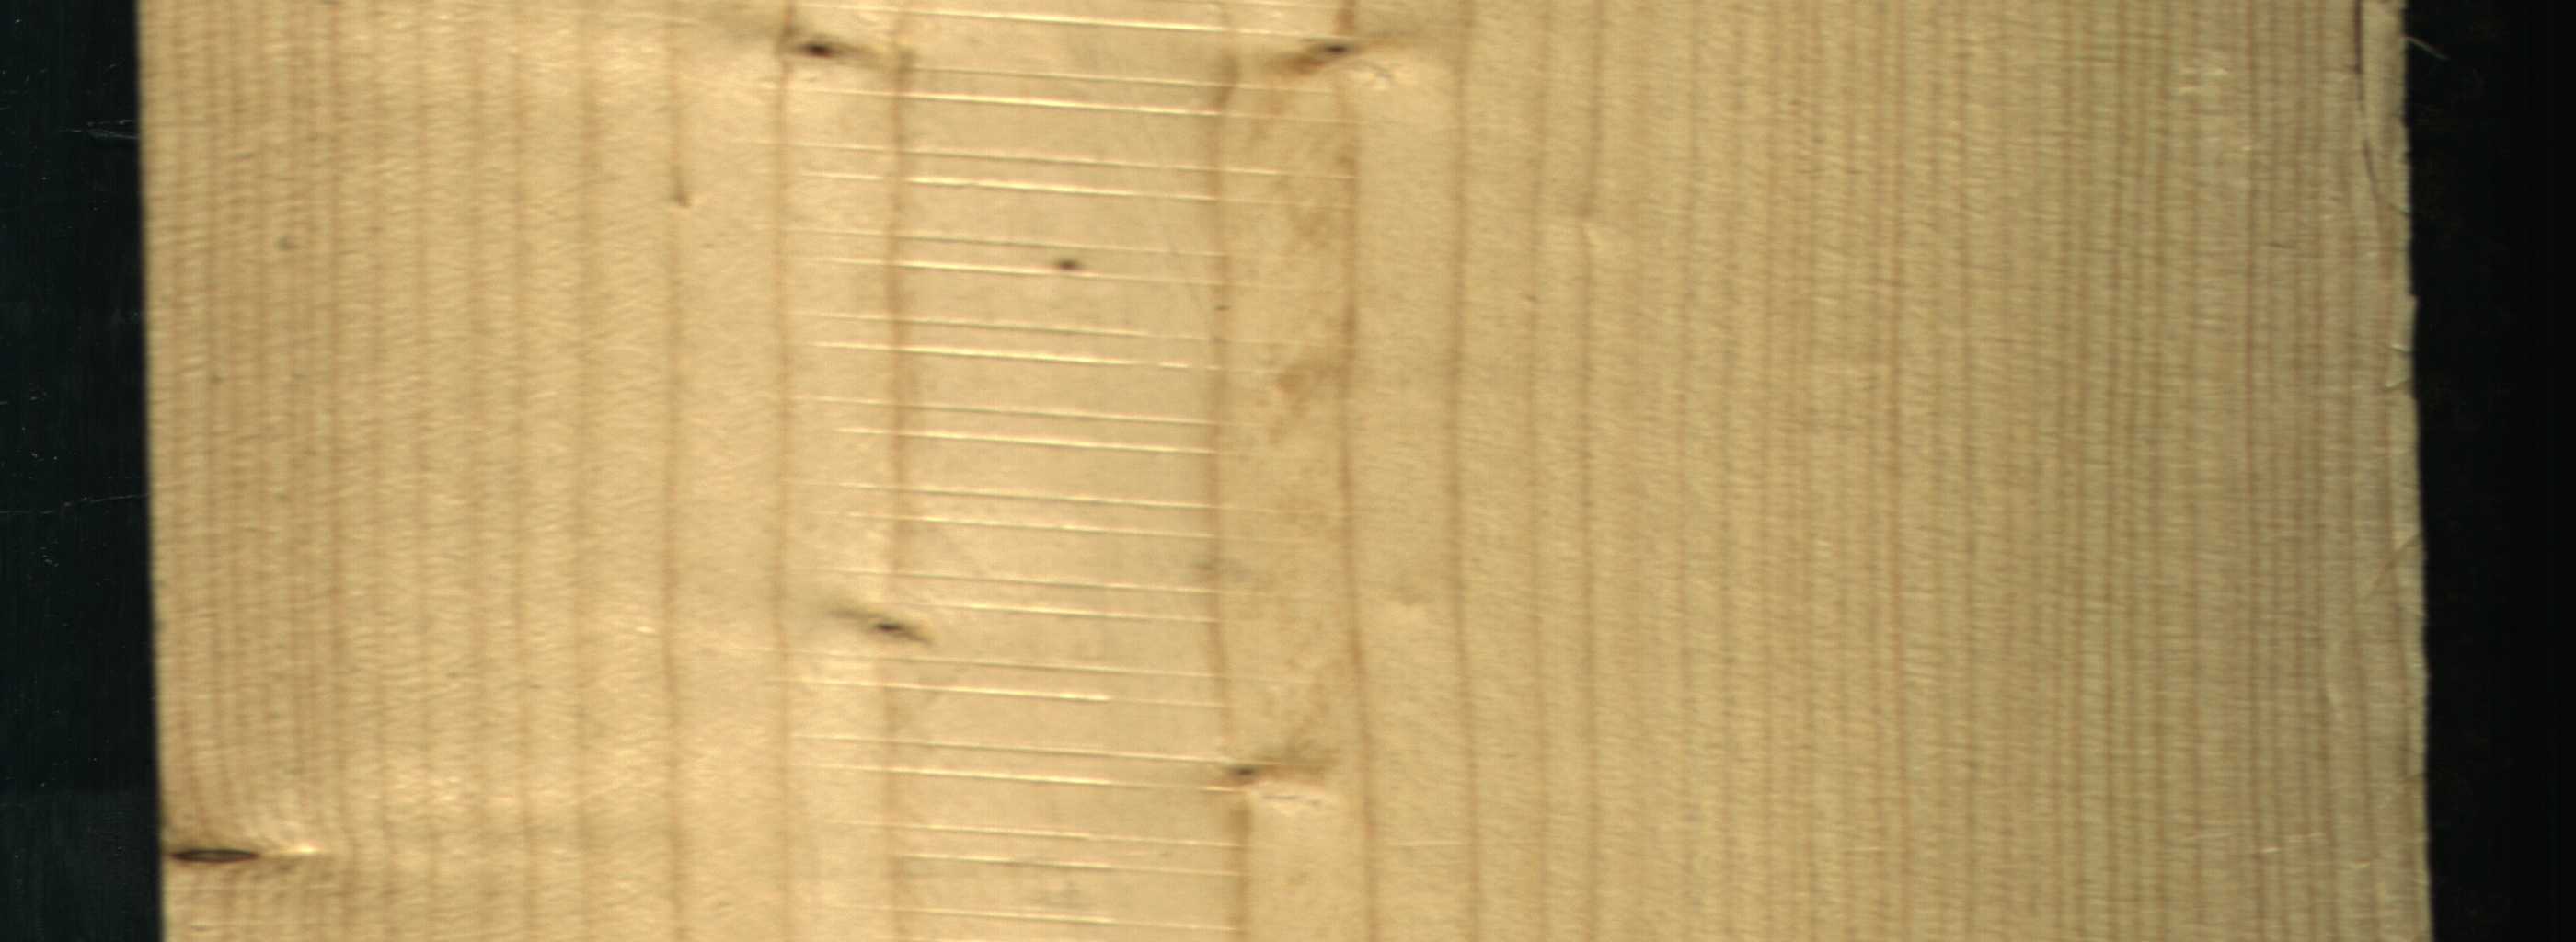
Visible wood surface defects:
Live_Knot
Live_Knot
Live_Knot
Live_Knot
Live_Knot